Aerial crown-view tile of a tropical tree (Barro Colorado Island, Panama), acquired 20250915:
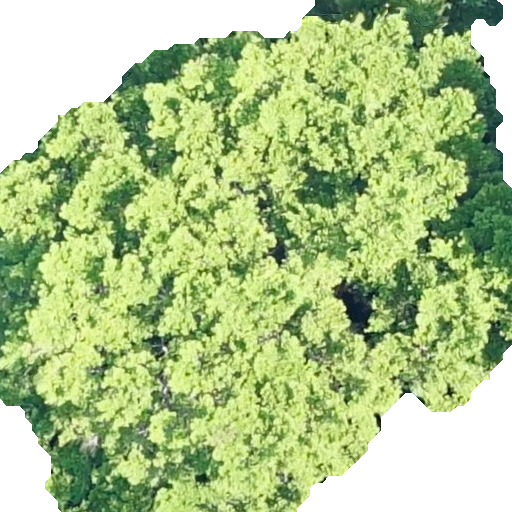
Species: Terminalia amazonia
GBIF accepted scientific name: Terminalia amazonica
Crown area: 326.729 m²